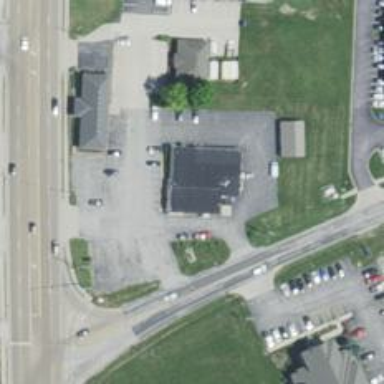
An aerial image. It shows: Pharmacy providing healthcare services.